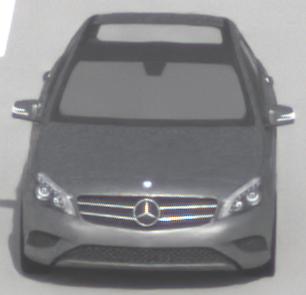
Make: Mercedes-Benz
Model: A 180
Detailed model: A-Class (176)
Model produced from: 2012/09
Model produced until: 2015/07
Doors: 5
Color: gray
Road condition: dry road
Daytime: morning or afternoon
Contrast: low contrast